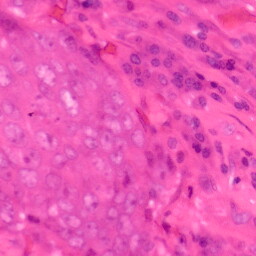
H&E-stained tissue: Colon